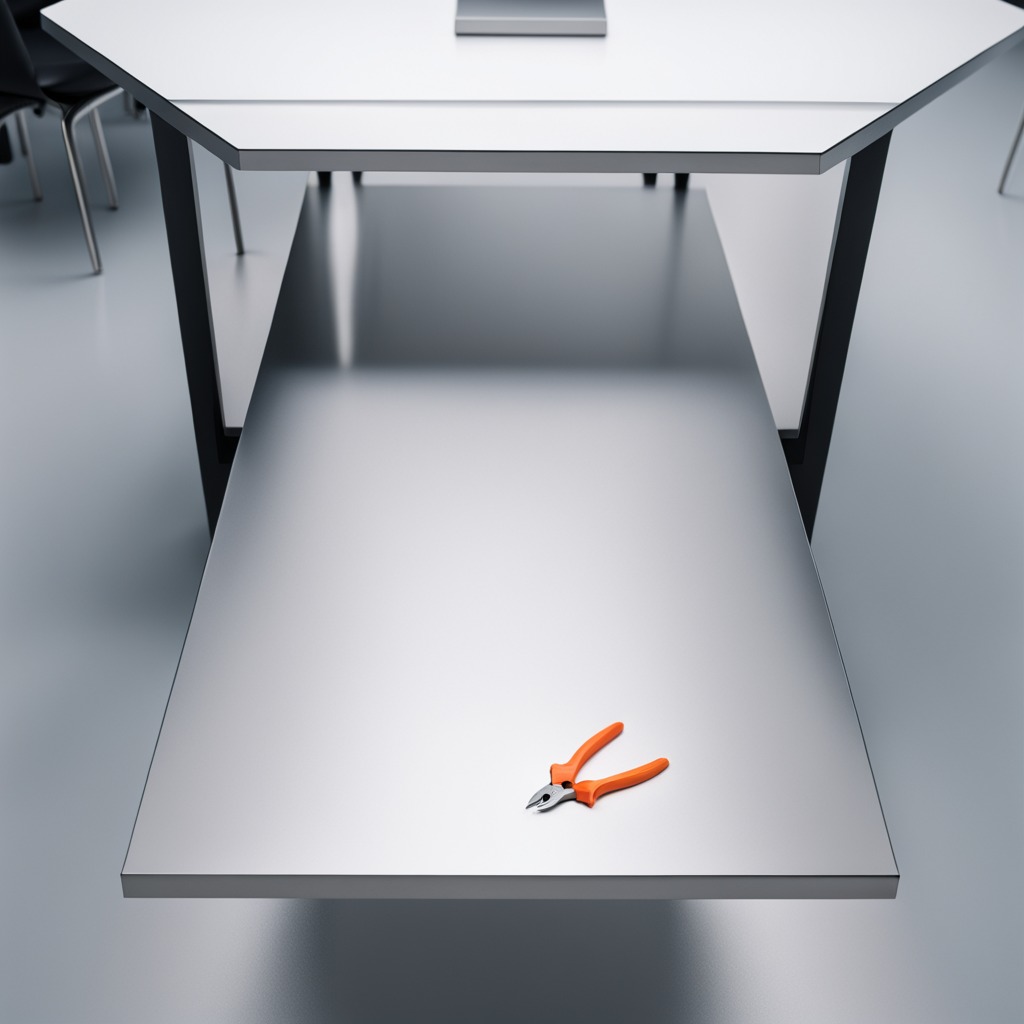
A plier is lying on the stainless steel table.